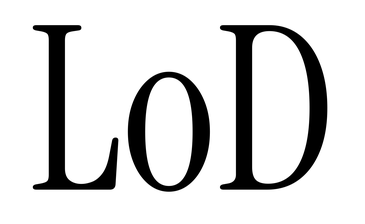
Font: InstrumentSerif-Regular